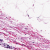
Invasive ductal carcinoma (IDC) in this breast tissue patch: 0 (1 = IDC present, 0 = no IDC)